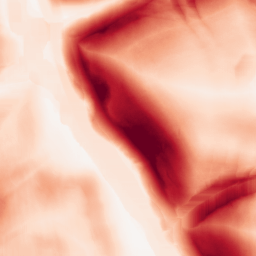
Category: morphological
Decomposition family: morphological_square
Decomposition parameters: operation: gradient
size: 20
Upsampling method: fft_zeropad
Upsampling parameters: scale: 4
Upsampling scale: 4